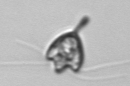
Label: Pyramimonas_longicauda